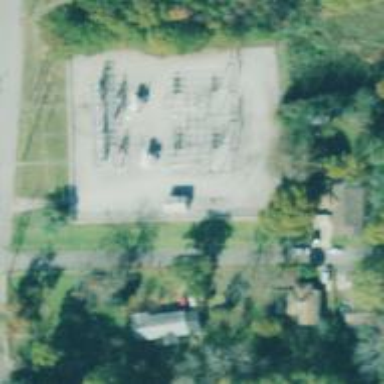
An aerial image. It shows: Switch for power supply.